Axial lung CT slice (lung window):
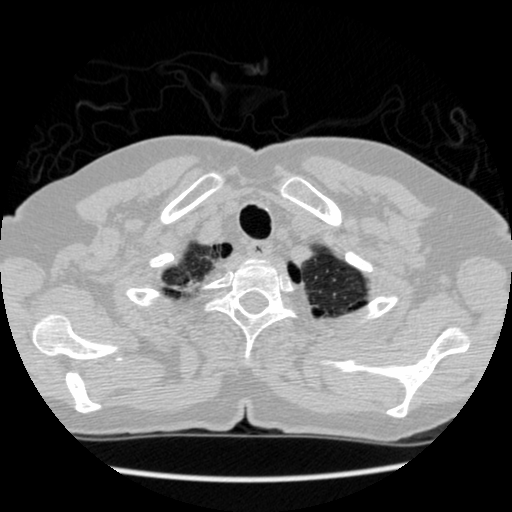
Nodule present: no